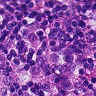
Metastatic tissue present: yes